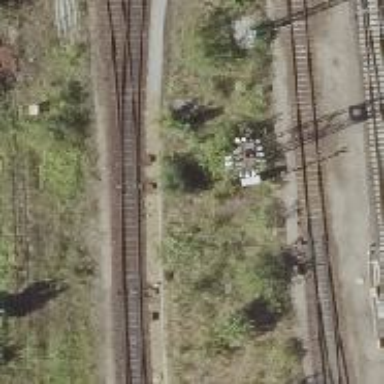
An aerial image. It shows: Railway switch.